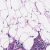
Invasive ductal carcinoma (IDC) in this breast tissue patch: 0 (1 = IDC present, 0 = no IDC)